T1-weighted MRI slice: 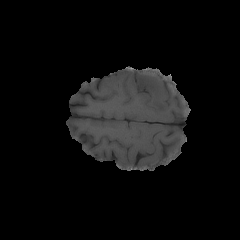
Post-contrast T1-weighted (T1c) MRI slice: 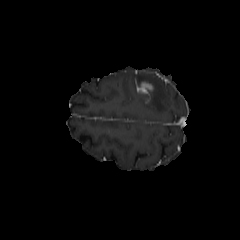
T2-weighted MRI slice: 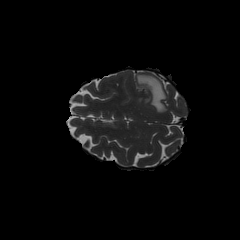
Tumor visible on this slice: yes